Field crop: maize
Growth stage: 2
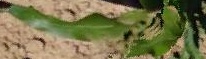
Species: maize